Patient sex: M
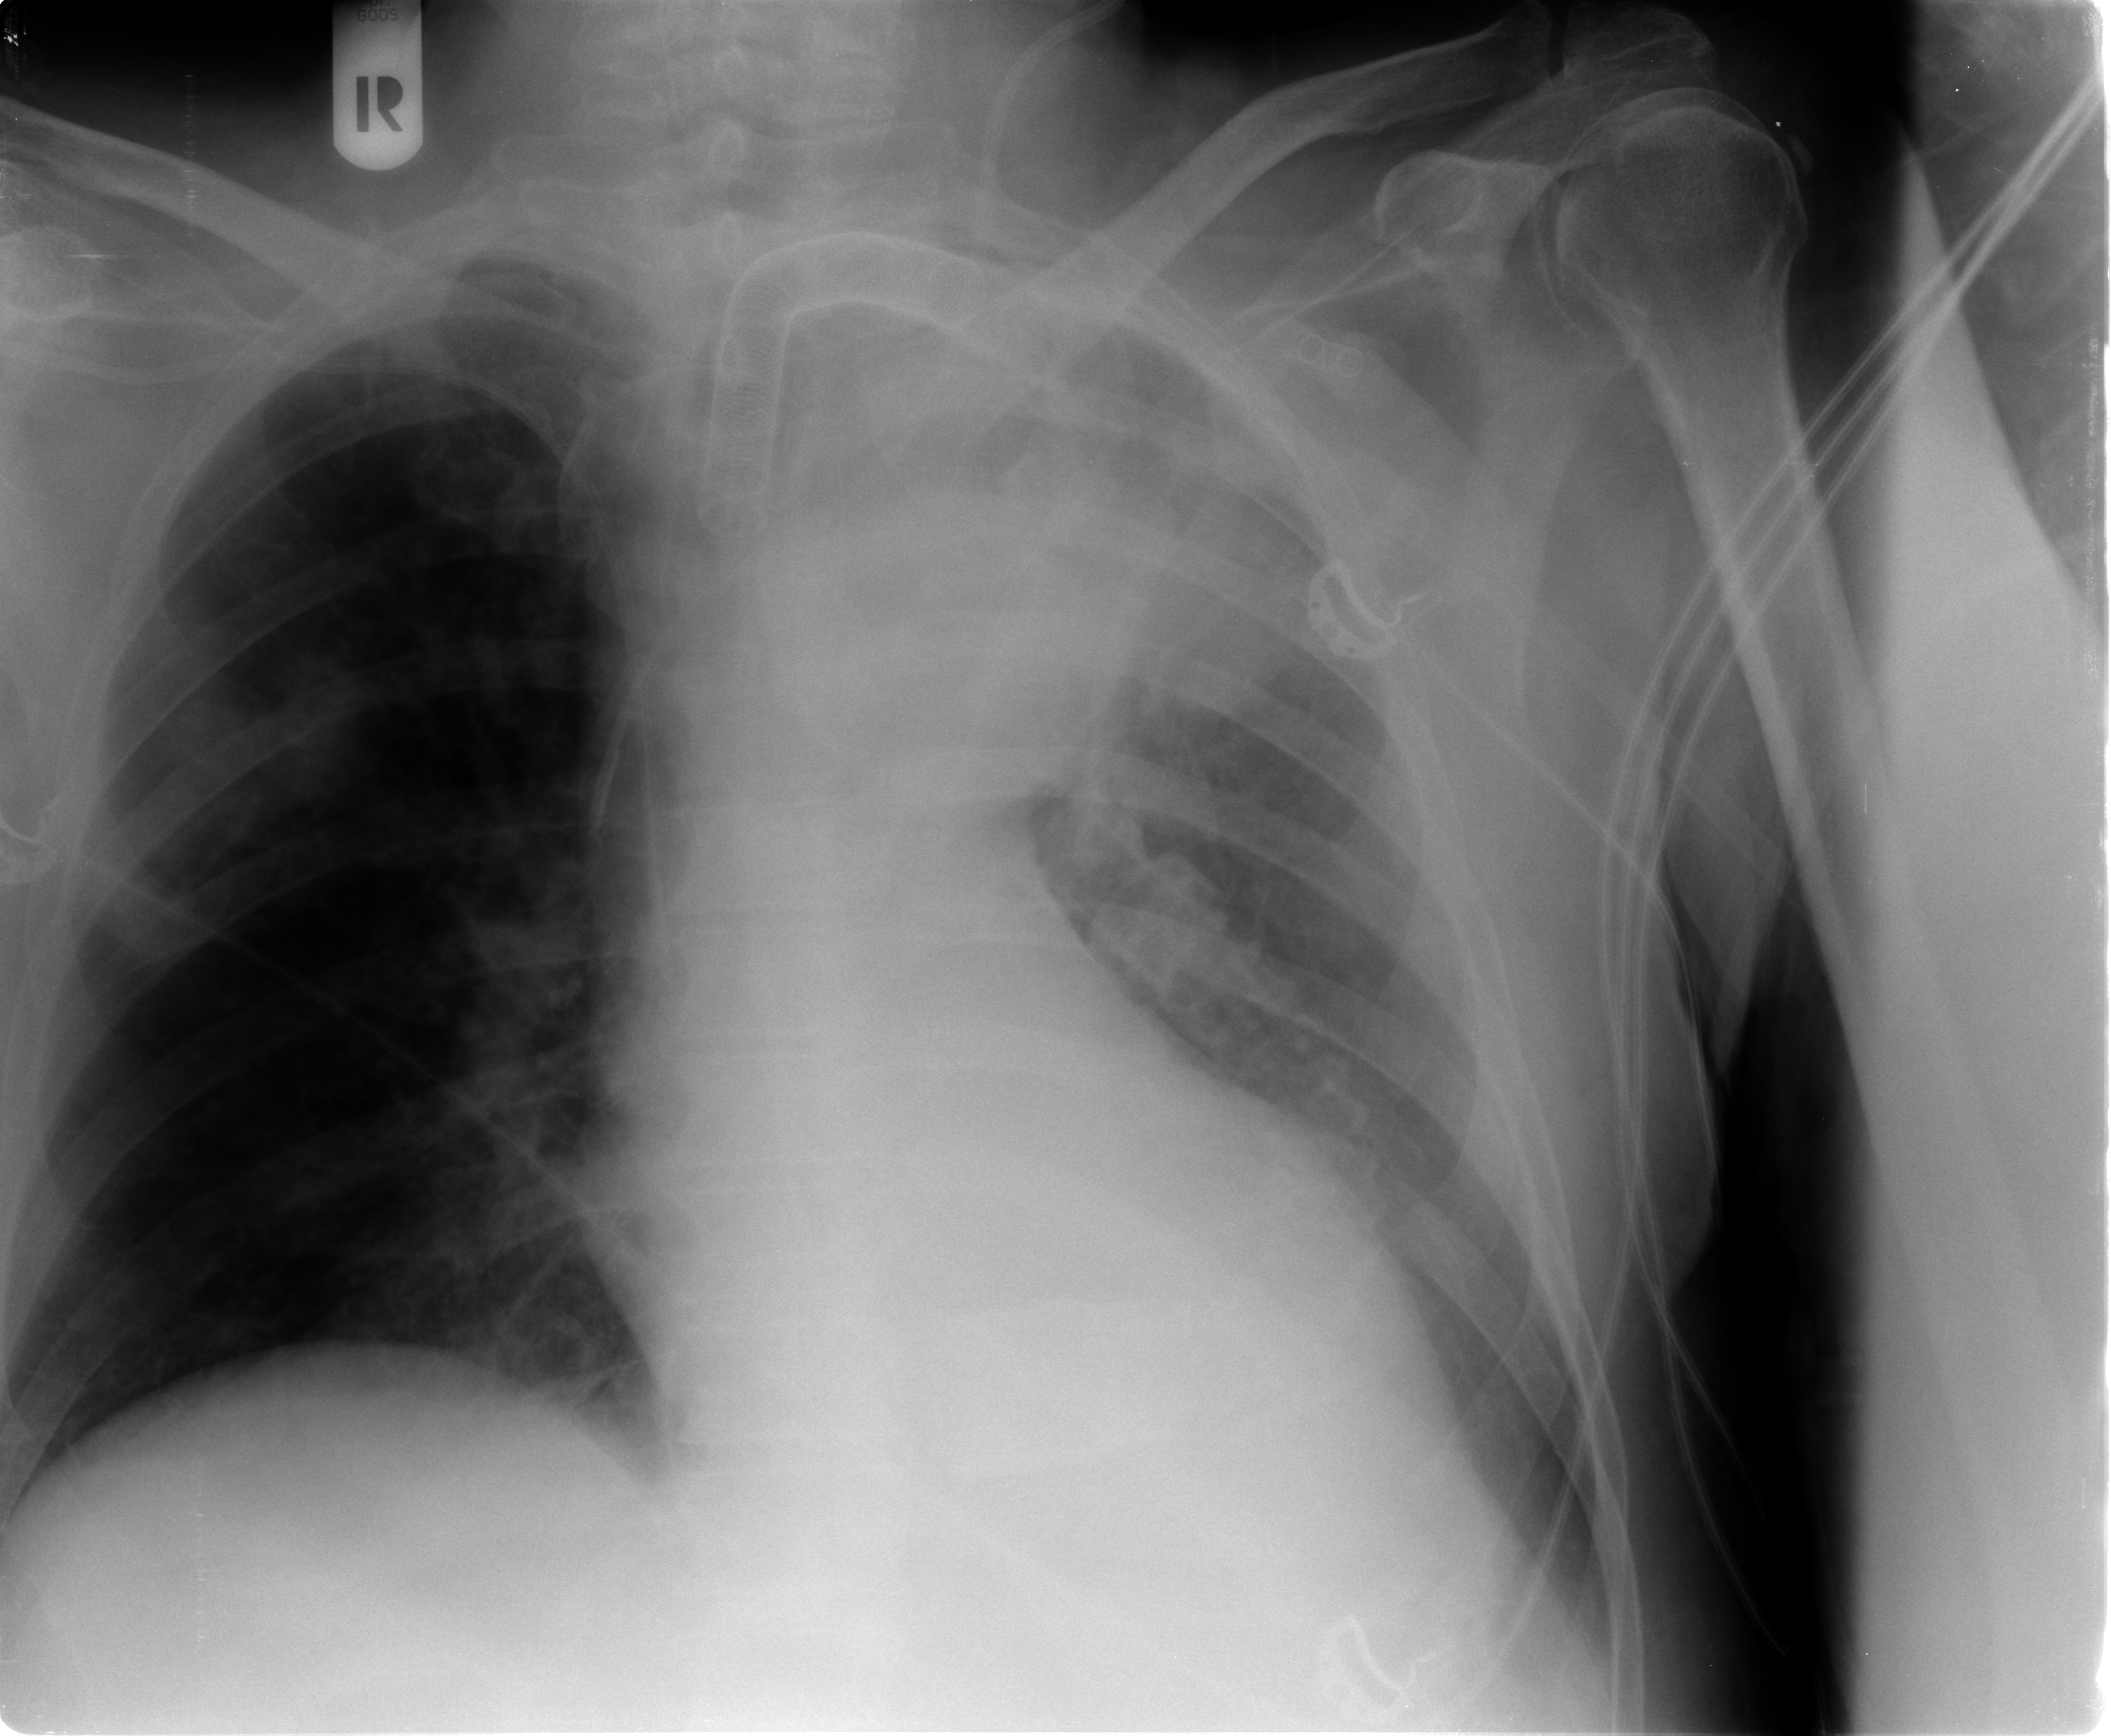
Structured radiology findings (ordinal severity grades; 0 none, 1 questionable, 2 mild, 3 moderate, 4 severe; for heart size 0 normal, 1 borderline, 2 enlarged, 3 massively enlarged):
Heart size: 0
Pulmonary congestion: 0
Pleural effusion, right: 0
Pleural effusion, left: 2
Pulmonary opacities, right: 1
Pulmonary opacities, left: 1
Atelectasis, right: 0
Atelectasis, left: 0